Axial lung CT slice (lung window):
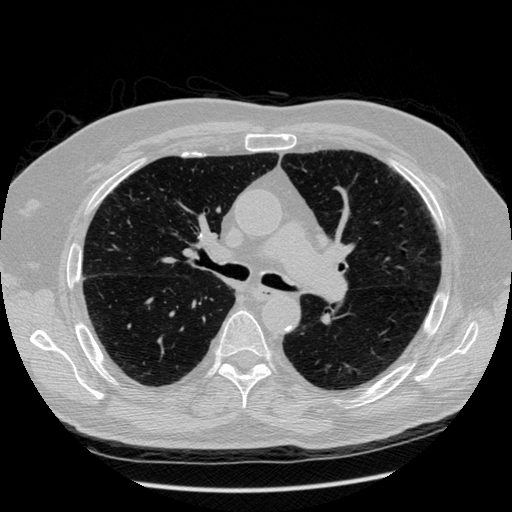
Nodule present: no